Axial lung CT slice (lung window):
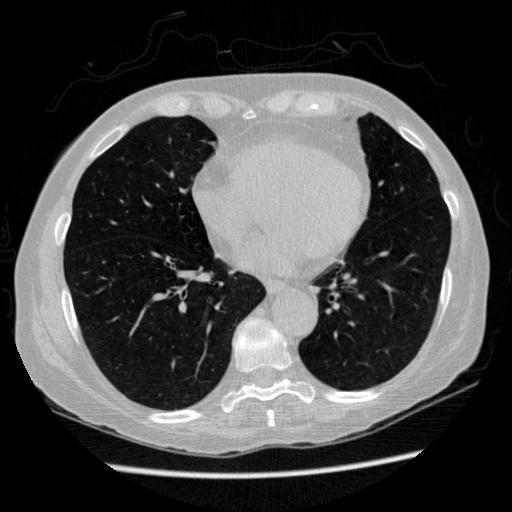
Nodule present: no